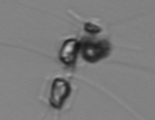
Label: Chaetoceros